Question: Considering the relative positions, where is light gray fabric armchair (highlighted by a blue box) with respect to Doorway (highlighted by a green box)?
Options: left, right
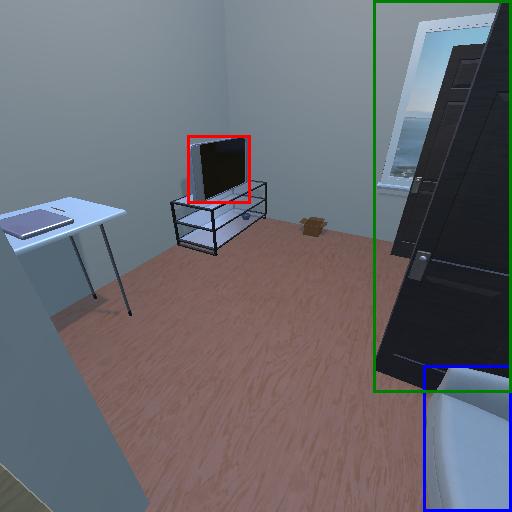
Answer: left